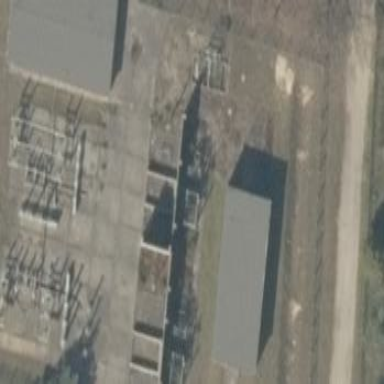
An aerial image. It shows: Substation with electrical equipment.